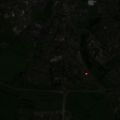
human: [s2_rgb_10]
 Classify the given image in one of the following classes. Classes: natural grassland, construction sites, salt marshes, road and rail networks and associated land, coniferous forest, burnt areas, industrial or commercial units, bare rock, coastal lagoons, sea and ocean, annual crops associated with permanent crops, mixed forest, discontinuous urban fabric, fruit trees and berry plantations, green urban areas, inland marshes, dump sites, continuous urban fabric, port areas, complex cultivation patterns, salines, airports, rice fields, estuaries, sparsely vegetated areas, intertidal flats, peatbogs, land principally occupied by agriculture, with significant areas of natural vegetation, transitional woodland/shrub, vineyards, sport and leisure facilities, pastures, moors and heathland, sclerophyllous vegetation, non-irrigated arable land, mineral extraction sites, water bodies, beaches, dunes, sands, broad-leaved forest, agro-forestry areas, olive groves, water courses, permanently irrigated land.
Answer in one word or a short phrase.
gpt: continuous urban fabric, discontinuous urban fabric, pastures